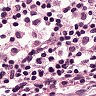
Metastatic tissue present: no